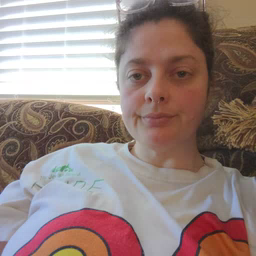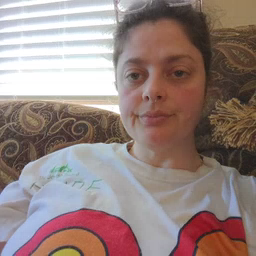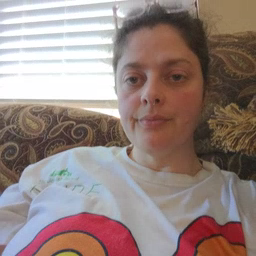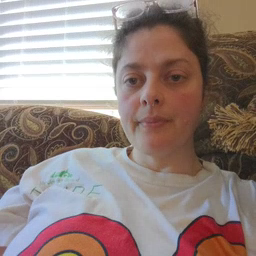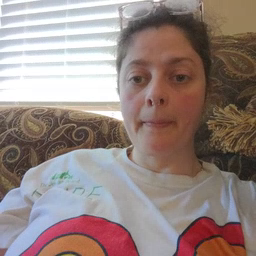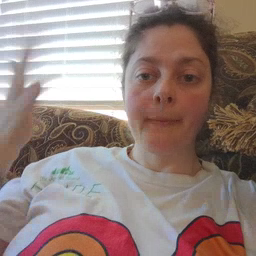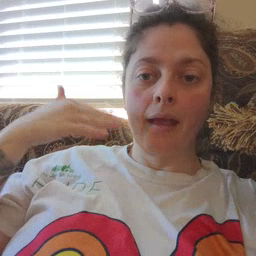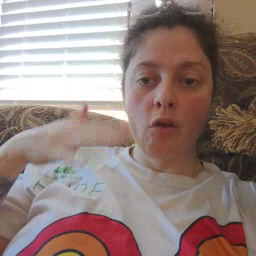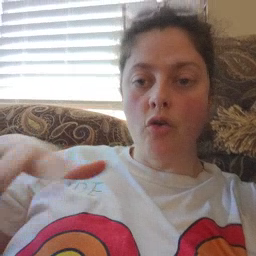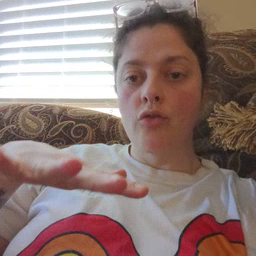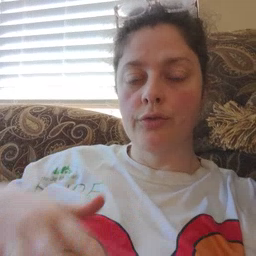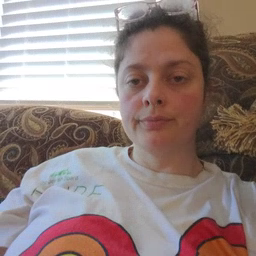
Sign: backyard